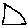
Label: triangle